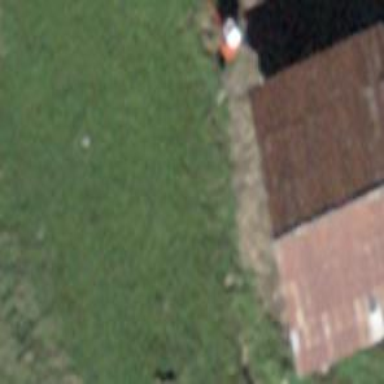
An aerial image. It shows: Barn.